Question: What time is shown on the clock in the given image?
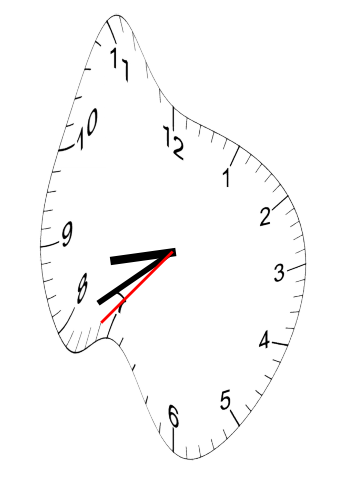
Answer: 08:39:37